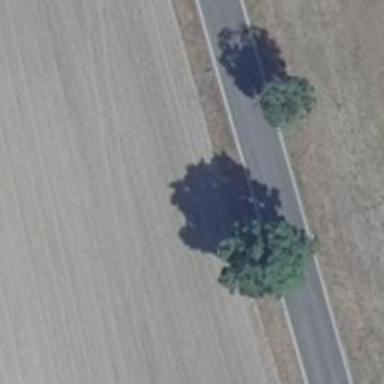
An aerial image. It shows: Deciduous tree with broadleaved leaves.